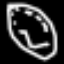
Label: clock